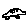
Label: car